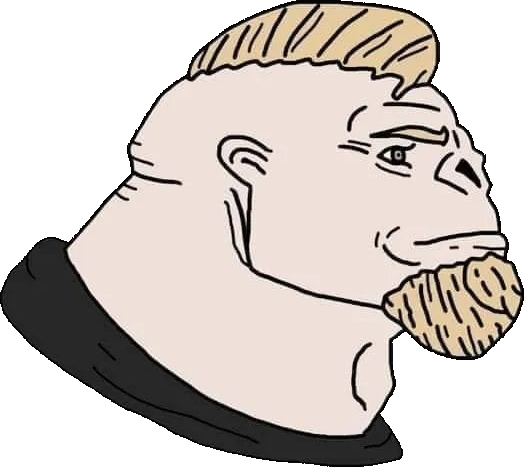
Label: 4_Yes_Chad